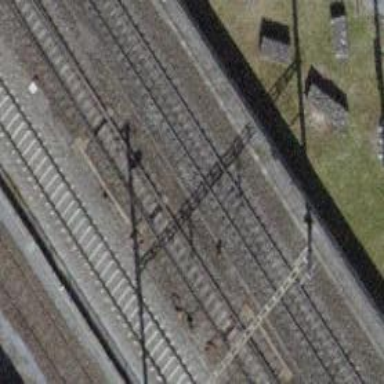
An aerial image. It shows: Railway switch.